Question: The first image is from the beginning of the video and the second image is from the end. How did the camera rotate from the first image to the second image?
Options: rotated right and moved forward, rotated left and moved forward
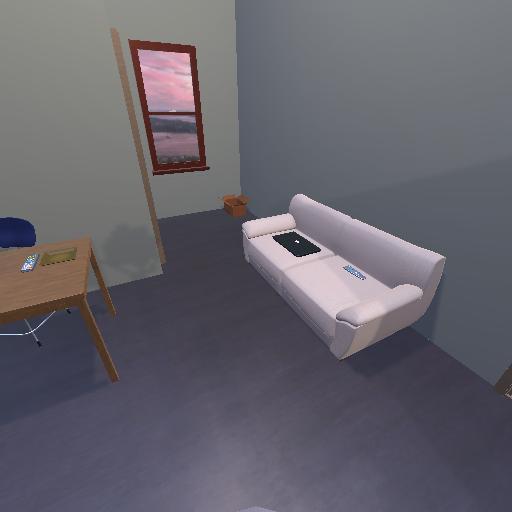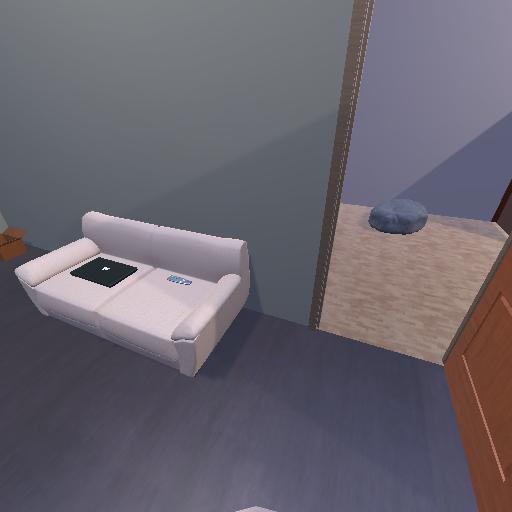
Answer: rotated right and moved forward